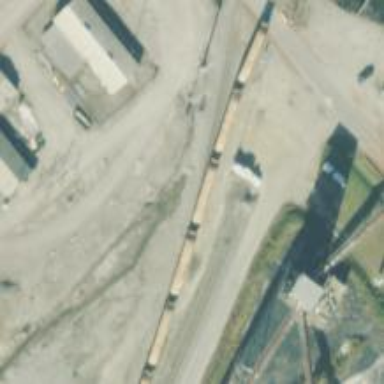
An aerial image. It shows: Abandoned railway yard is depicted.